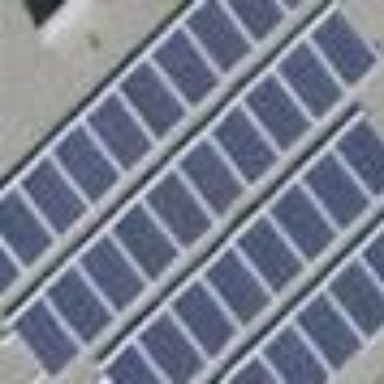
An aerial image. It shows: Solar power generator.